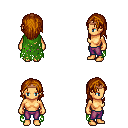
a pixel art fantasy rpg character, female body template, human, tanned skin, green tattered cape, magenta pants, brunette long hairstyle, bronze tiara, four views (front, back, left, right), 2x2 character sprite sheet, small pixel art, hard edges, no anti-aliasing